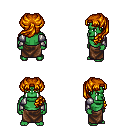
a pixel art fantasy rpg character, male body template, orc, green skin, steel arm armor, robe skirt, dark blonde princess hairstyle, four views (front, back, left, right), 2x2 character sprite sheet, small pixel art, hard edges, no anti-aliasing